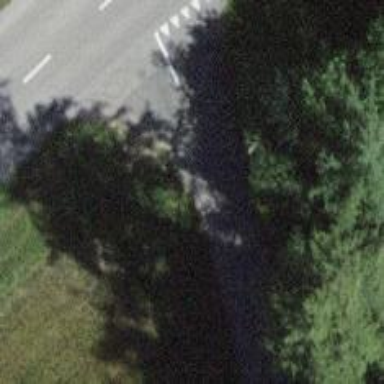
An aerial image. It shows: Residential road with asphalt surface.